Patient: sex F, age 77
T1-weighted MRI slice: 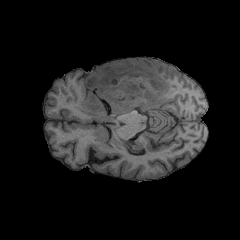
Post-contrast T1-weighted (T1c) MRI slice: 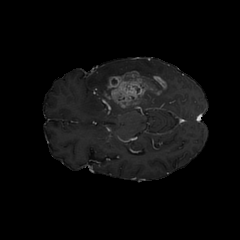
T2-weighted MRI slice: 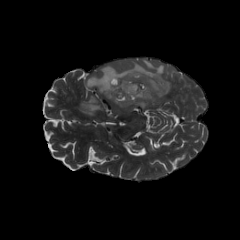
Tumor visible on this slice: yes
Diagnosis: Glioblastoma, IDH-wildtype
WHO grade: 4